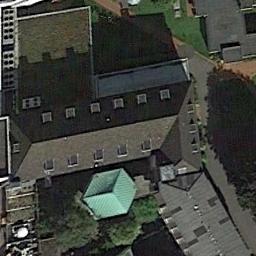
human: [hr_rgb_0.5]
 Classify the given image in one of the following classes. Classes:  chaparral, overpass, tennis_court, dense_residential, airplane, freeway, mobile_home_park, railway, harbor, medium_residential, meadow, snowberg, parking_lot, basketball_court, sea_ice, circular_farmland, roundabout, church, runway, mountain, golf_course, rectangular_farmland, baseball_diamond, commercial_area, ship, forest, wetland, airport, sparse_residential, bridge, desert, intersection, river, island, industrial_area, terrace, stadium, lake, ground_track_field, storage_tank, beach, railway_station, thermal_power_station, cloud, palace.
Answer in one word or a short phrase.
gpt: church